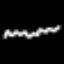
Label: squiggle